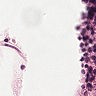
Metastatic tissue present: no